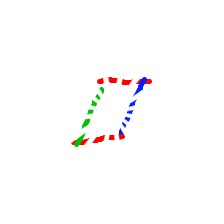
Shape: parallelogram